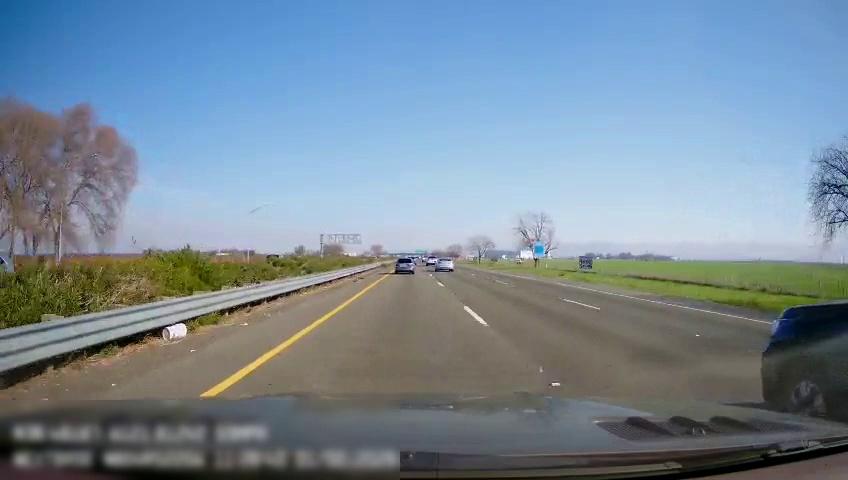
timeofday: Day
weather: Sunny
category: Drivable Space
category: Vehicles | Car
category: Vehicles | SUV
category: Vehicles | SUV
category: Vehicles | SUV
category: Vehicles | SUV
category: Lanes | Current Lane
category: Lanes | Current Lane
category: Lanes | Alternate Lane
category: Lanes | Alternate Lane